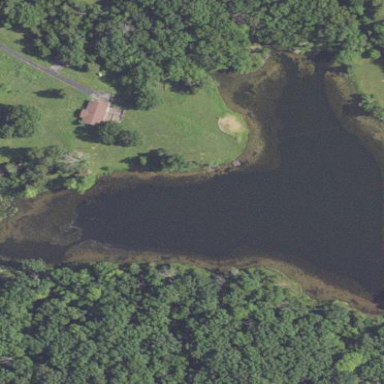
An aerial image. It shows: Reservoir.